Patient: sex M, age 26
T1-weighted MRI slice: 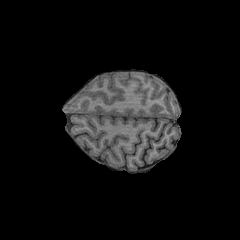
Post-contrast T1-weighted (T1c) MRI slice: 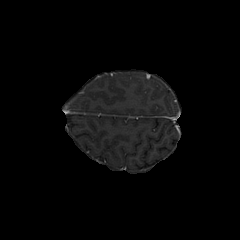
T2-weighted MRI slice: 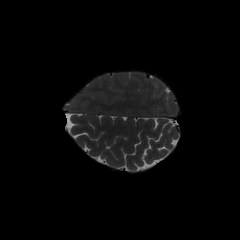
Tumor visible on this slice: no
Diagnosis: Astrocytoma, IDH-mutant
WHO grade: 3